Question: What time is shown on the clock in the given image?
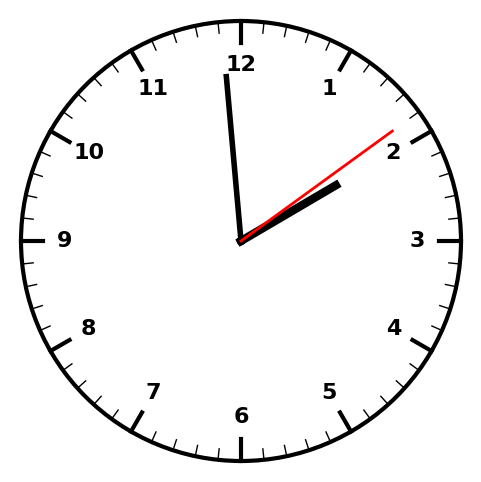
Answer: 01:59:09